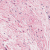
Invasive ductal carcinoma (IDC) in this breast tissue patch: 0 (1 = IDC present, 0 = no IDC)